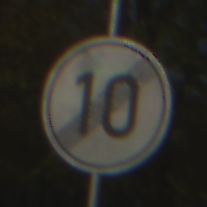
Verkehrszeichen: EndeGeschwindigkeit10
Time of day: SunriseSunset
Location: Outdoor (Urban)
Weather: PartlyCloudy
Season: Autumn
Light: Natural